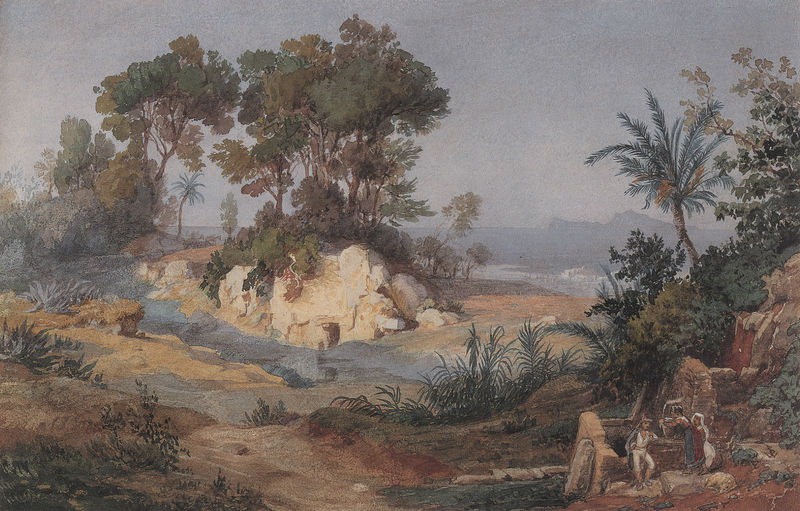
Titel: Blick über den Golf von Neapel auf die Insel Capri
Künstler: Johann Wilhelm Schirmer
Institution: Privatbesitz
Schlagwörter: baum, berg, blau, blätter, felsen, gemälde, gruppe, himmel, laub, mann, meer, schatten, wasser, weiß, wolken, aquarell, bäume, fluss, frauen, gelb, grün, landschaft, menschen, ocker, sand, see, ufer, braun, frau, grau, hell, hintergrund, kleid, kleider, licht, männer, schwarz, unterhalten, gras, rot, tiere, weg, wiese, beige, malerei, mensch, stein, steine, öl, ast, bach, erde, ferne, gräser, horizont, hügel, natur, schilf, stamm, weite, busch, büsche, gebüsch, gewässer, sträucher, boden, insel, land, pflanzen, höhle, wald, wasserfall, zart, brunnen, krug, sommer, bogen, italien, süden, abhang, warm, afrika, berge, fels, gebirge, öde, mauer, ziegel, nebel, vegetation, herbst, türe, rand, figuren, strom, ölgemälde, treppe, sprechen, zwei frauen, farn, palme, exotisch, gewächs, grass, oase, südsee, ruine, orient, wasserlauf, wasserpflanzen, idyll, flusslandschaft, agaven, soldat, schlange, ruinen, dattel, gemäuer, ehepaar, jäger, mauern, romantisch, lanschaft, karg, wanderer, eroberung, agave, palmen, eiche, gesträuch, gestrüpp, aufklärung, orientalismus, israel, brunne, wasserstelle, ägypten, baustelle, farne, utopie, schöpfen, quelle, beduinen, einsiedelei, erzählen, südamerika, runen, mahlen, entdeckung, cisterne, umfließen, wüstenlandschaft, ruhinen, ein mann, datten, vast, andlandschft